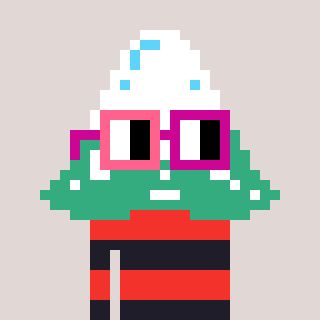
a pixel art character with square pink and red glasses, a snowy mountain-shaped head and a grayscale-colored body on a warm background